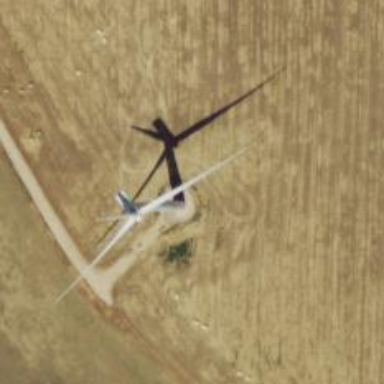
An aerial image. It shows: Wind generator with horizontal axis. The generator is wind turbine.